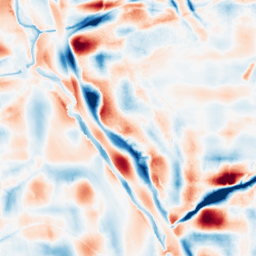
Category: wavelet
Decomposition family: wavelet_dwt
Decomposition parameters: wavelet: coif2
level: 5
Upsampling method: cubic_catmull_rom
Upsampling parameters: scale: 2
Upsampling scale: 2